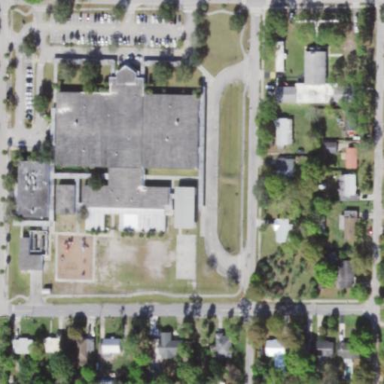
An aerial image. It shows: School building.